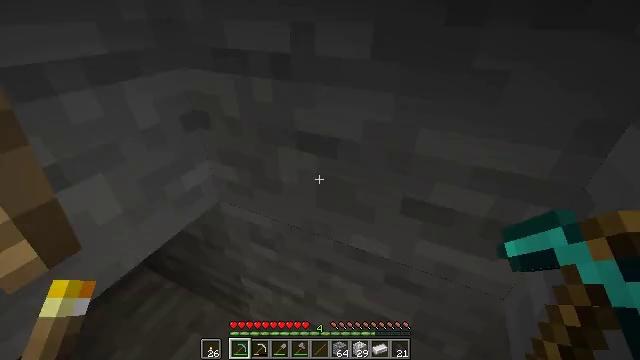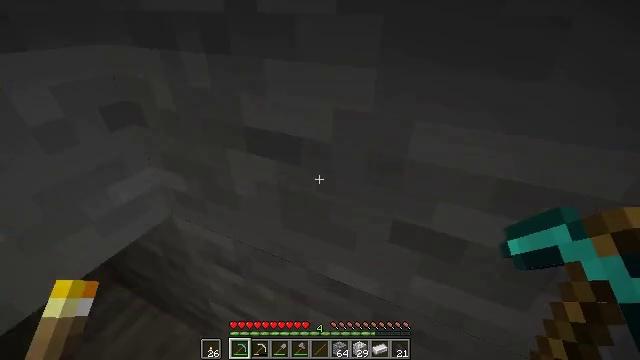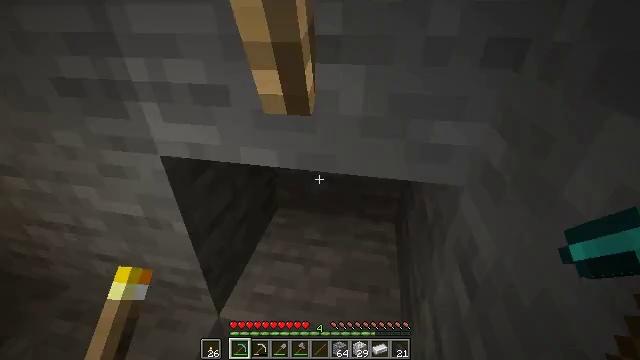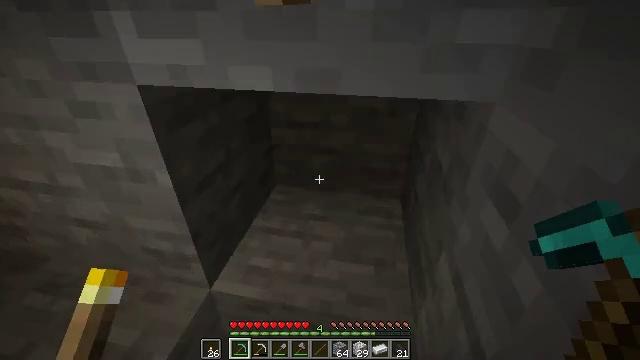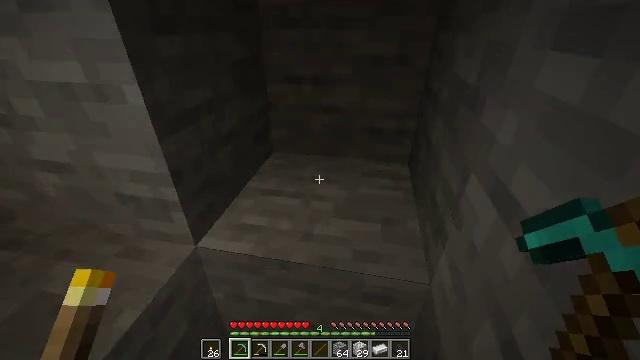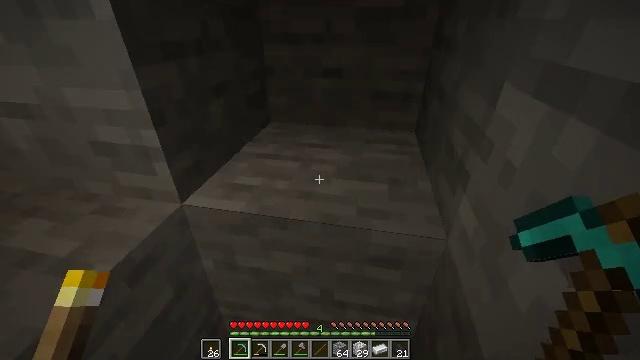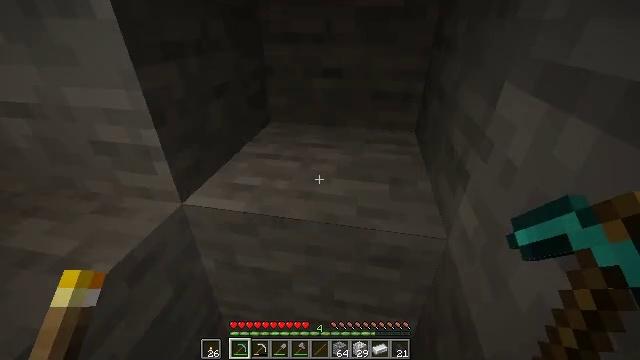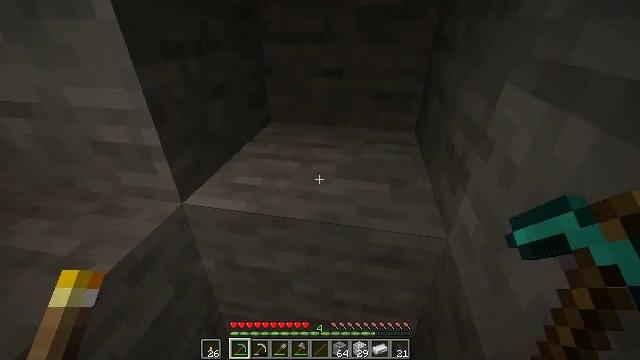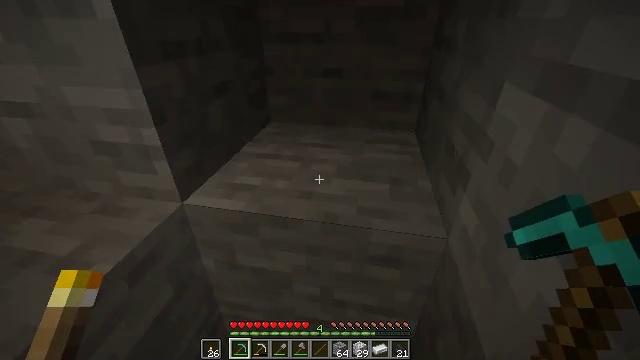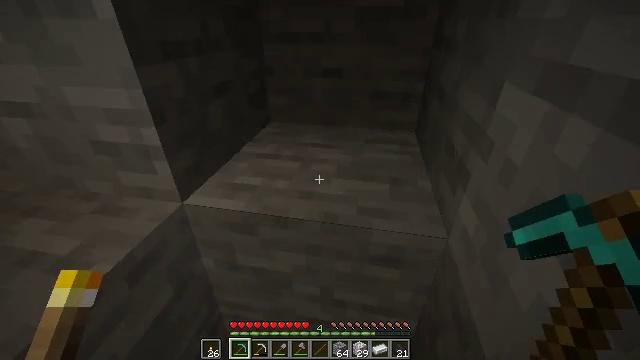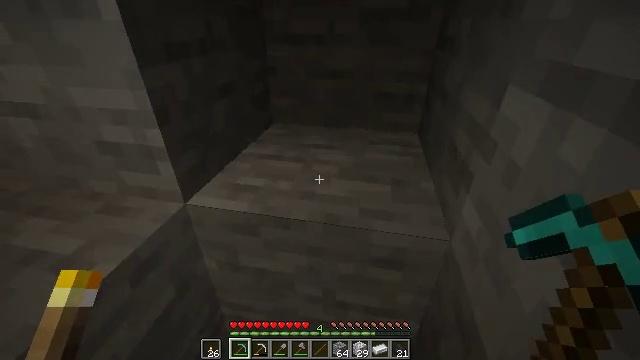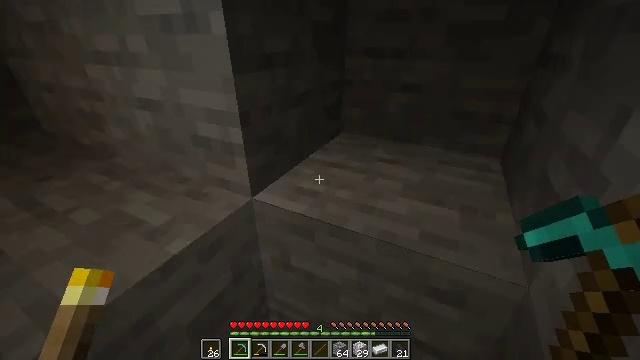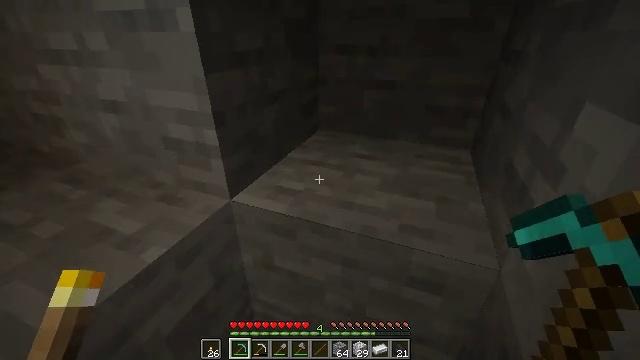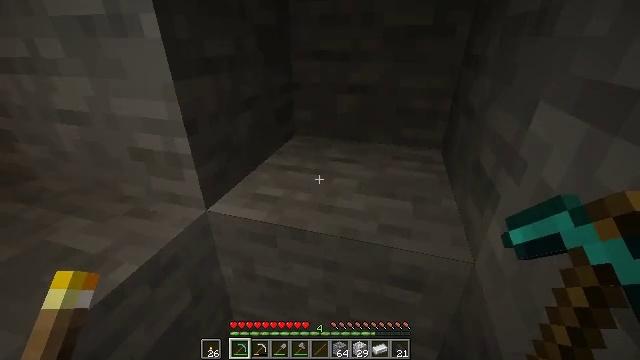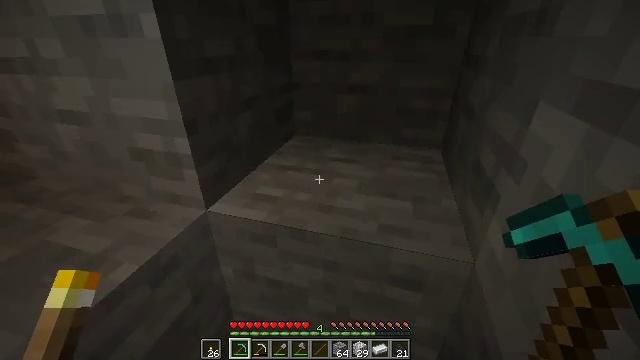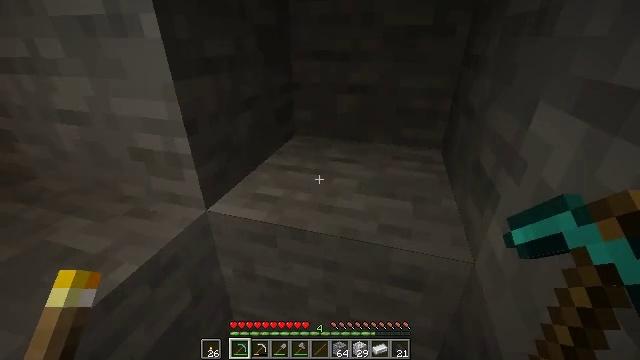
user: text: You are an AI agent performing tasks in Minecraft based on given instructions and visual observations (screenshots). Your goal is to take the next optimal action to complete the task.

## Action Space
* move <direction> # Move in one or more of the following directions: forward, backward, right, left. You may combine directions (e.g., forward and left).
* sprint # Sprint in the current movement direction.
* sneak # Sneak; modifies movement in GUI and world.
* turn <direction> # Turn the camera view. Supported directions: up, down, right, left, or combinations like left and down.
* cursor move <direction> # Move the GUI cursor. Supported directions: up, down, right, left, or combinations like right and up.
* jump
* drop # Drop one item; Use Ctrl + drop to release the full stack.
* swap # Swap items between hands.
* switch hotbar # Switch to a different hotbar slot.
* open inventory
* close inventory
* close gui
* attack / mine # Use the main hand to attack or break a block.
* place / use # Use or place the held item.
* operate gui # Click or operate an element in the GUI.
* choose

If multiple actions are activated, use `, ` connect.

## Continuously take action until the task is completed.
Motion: motion action
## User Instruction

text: Dig up the stone with a tool.
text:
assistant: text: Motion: no_op
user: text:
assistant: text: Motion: turn left and up
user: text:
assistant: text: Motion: no_op
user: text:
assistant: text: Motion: no_op
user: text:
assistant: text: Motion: no_op
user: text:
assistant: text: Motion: no_op
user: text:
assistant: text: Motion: no_op
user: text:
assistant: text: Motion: no_op
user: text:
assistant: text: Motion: no_op
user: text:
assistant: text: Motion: no_op
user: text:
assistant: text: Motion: turn left and up
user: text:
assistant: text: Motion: turn right
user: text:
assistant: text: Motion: turn right and up
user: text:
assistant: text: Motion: no_op
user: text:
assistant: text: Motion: no_op
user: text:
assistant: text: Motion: no_op
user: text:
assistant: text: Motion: turn right
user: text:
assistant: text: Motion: turn right
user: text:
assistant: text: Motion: attack / mine
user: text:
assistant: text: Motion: attack / mine
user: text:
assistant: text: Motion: turn right and down, attack / mine
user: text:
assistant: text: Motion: turn right, attack / mine
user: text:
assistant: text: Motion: attack / mine
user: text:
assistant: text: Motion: attack / mine
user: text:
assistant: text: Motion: attack / mine
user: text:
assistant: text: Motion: attack / mine
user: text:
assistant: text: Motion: attack / mine
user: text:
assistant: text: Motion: attack / mine
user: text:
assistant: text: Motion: turn up, attack / mine
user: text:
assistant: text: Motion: turn up, attack / mine